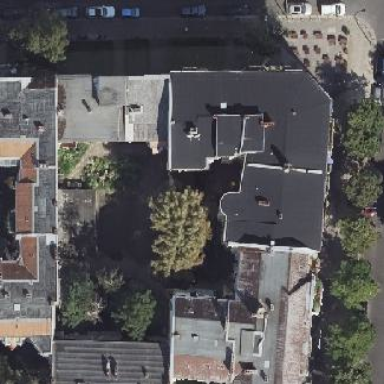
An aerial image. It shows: Building with apartments featuring unique double saltbox roof shape.